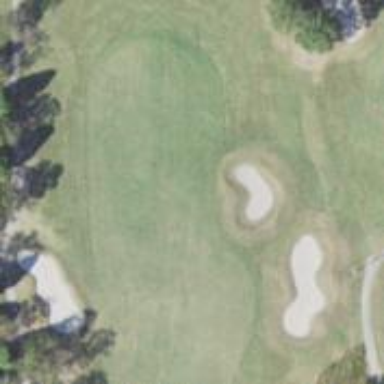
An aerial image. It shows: Golf hole.